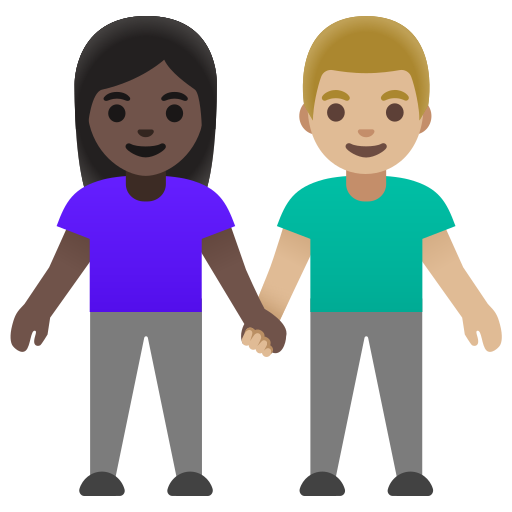
Emoji: 👩🏿‍🤝‍👨🏼